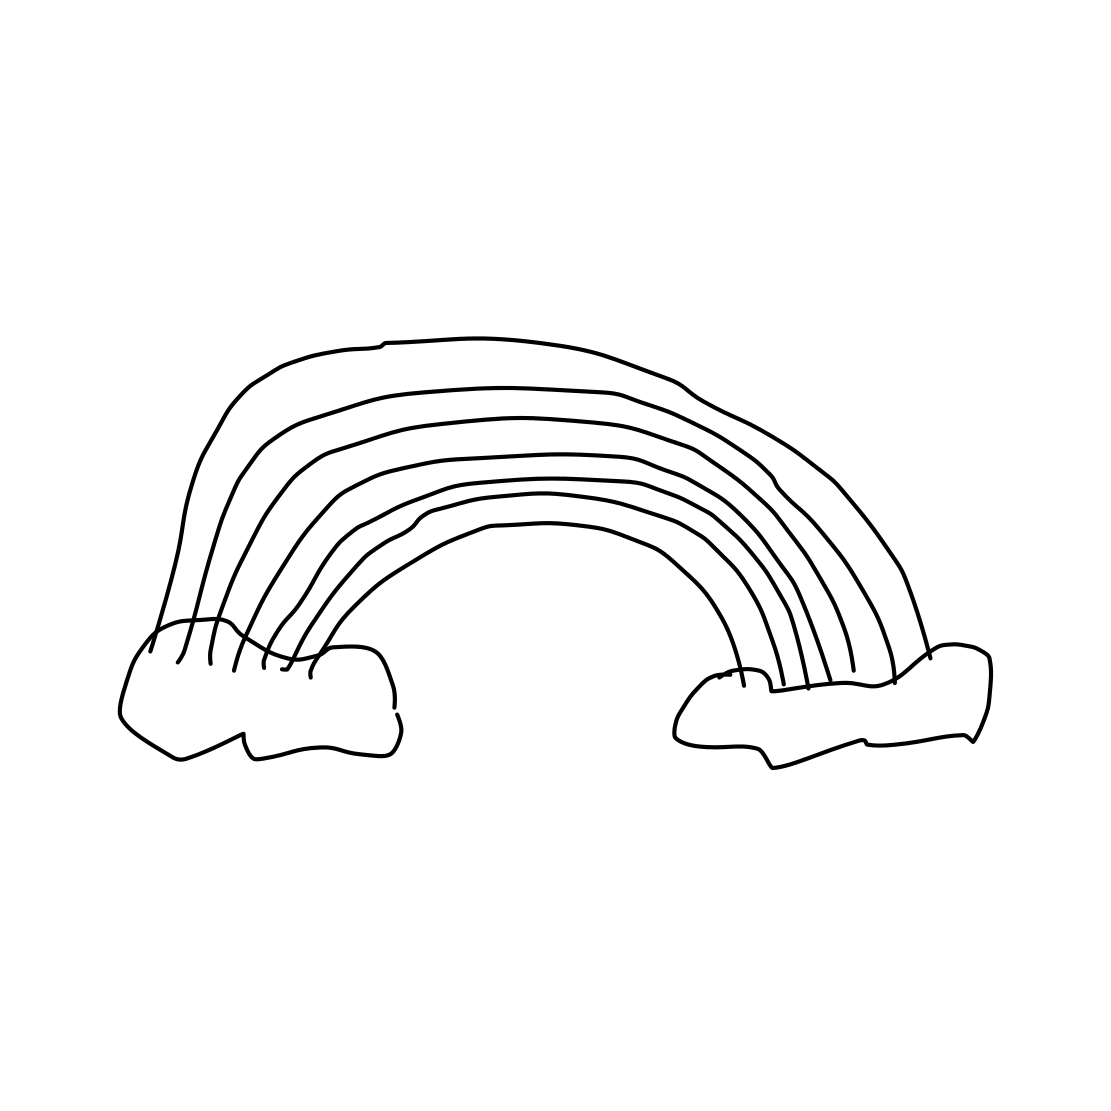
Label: rainbow